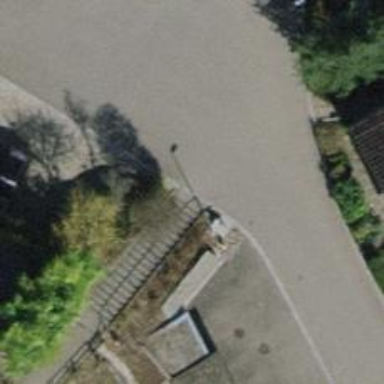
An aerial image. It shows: Set of steps on the road.